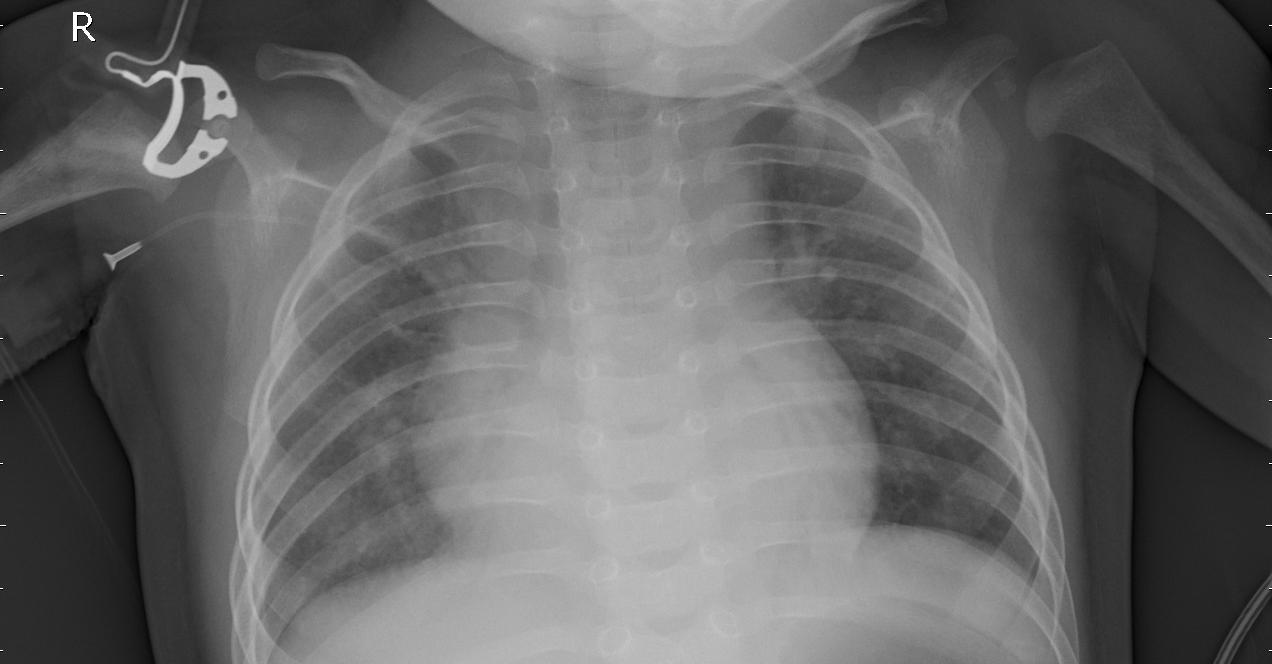
Diagnosis: PNEUMONIA